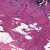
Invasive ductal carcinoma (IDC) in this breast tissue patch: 0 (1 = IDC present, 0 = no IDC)